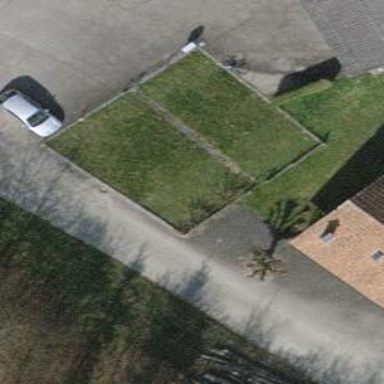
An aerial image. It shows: Garden enclosed by fence.